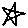
Label: star